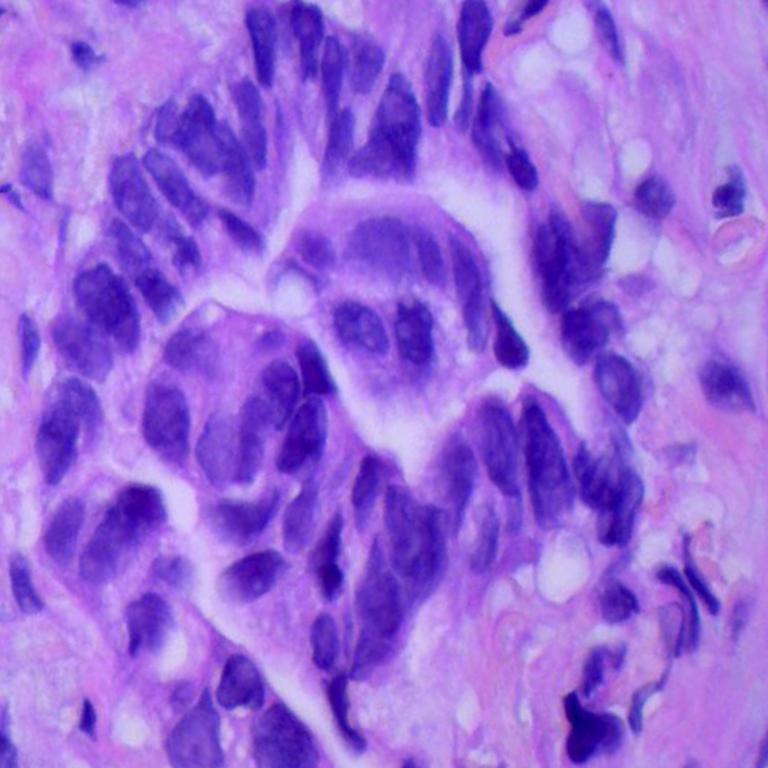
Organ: lung
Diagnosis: adenocarcinomas